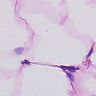
Metastatic tissue present: no